Question: I am using a TabHost to hold 3 fragments and have created a method that sets the Tab selected/unselected background colors. The background colors are drawn using a drawable xml file. The problem that I am getting is when a tab is selected, the width is adjusted for the actual tab buttons. They need to stay the same size no matter what. How would this be fixed?

'''
@TargetApi(Build.VERSION_CODES.JELLY_BEAN_MR1)
private void setSelectedTabColor() {
RelativeLayout.LayoutParams rllp = new RelativeLayout.LayoutParams(
ViewGroup.LayoutParams.WRAP_CONTENT,
ViewGroup.LayoutParams.WRAP_CONTENT);
rllp.addRule(RelativeLayout.ALIGN_PARENT_RIGHT);
rllp.addRule(RelativeLayout.ALIGN_PARENT_BOTTOM);
int textSize = 22;
int current = mTabHost.getCurrentTab();
for (int i = 0; i < mTabHost.getTabWidget().getChildCount(); i++) {
TextView txt = (TextView) mTabHost.getTabWidget().getChildAt(i)
.findViewById(android.R.id.title);
txt.setTextSize(textSize);
txt.setTypeface(font);
txt.setLayoutParams(rllp);
txt.setGravity(Gravity.RIGHT);
mTabHost.getTabWidget().getChildAt(i).getLayoutParams().height = 100;
if (i == current) {
mTabHost.getTabWidget().getChildAt(i)
.setBackgroundResource(R.drawable.button_type1_active);
} else {
mTabHost.getTabWidget().getChildAt(i)
.setBackgroundResource(R.drawable.button_type1);
txt.setTextColor(Color.WHITE);
}
}
}
'''
button_type1.xml
'''
<selector xmlns:android="http://schemas.android.com/apk/res/android">
<item android:state_pressed="true"><layer-list>
<item><shape>
<!-- Gradient Bg for Button -->
<gradient android:angle="270" android:endColor="@color/button_type1_pushed" android:startColor="@color/button_type1_pushed" />
<stroke android:width="0.05dp" android:color="@color/button_type1_border" />
</shape></item>
</layer-list></item>
<item android:state_enabled="true"><layer-list>
<item><shape android:shape="rectangle">
<gradient android:angle="90" android:endColor="@color/button_type1_normal" android:startColor="@color/button_type1_normal" />
<stroke android:width="0.05dp" android:color="@color/button_type1_border" />
</shape></item>
</layer-list></item>
'''
button_type1_active.xml
'''
<selector xmlns:android="http://schemas.android.com/apk/res/android">
<item android:state_pressed="true"><layer-list>
<item><shape>
<!-- Gradient Bg for Button -->
<gradient android:angle="270" android:endColor="@color/button_type1_pushed" android:startColor="@color/button_type1_pushed" />
<stroke android:width="0.05dp" android:color="@color/button_type1_border" />
</shape></item>
</layer-list></item>
<item android:state_enabled="true"><layer-list>
<item><shape android:shape="rectangle">
<gradient android:angle="90" android:endColor="@color/button_type1_active" android:startColor="@color/button_type1_active" />
<stroke android:width="0.05dp" android:color="@color/button_type1_border" />
</shape></item>
</layer-list></item>
'''
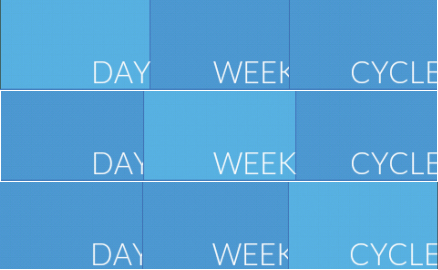
Answer: This is the code that was used to fix the problem. Setting the padding for the parent View to 0 was necessary:
'''
private void setSelectedTabColor() {
RelativeLayout.LayoutParams rllp = new RelativeLayout.LayoutParams(
ViewGroup.LayoutParams.MATCH_PARENT,
ViewGroup.LayoutParams.FILL_PARENT);
rllp.addRule(RelativeLayout.ALIGN_PARENT_RIGHT);
rllp.addRule(RelativeLayout.ALIGN_PARENT_BOTTOM);
int textSize = 22;
final WindowManager.LayoutParams params = getWindow().getAttributes();
View currentView;
int current = mTabHost.getCurrentTab();
for (int i = 0; i < mTabHost.getTabWidget().getChildCount(); i++) {
TextView txt = (TextView) mTabHost.getTabWidget().getChildAt(i)
.findViewById(android.R.id.title);
txt.setTextSize(textSize);
txt.setTypeface(font);
txt.setLayoutParams(rllp);
txt.setGravity(Gravity.RIGHT | Gravity.BOTTOM);
currentView = mTabHost.getTabWidget().getChildAt(i);
LinearLayout.LayoutParams currentLayout = (LinearLayout.LayoutParams) currentView
.getLayoutParams();
currentLayout.setMargins(0, 0, 0, 0);
currentView.setPadding(0, 0, 0, 0);
currentView.setLayoutParams(currentLayout);
currentView.getLayoutParams().height = 100;
if (i == current) {
mTabHost.getTabWidget().getChildAt(i)
.setBackgroundResource(R.drawable.button_type1_active);
txt.setBackgroundResource(R.drawable.button_type1_active);
} else {
mTabHost.getTabWidget().getChildAt(i)
.setBackgroundResource(R.drawable.button_type1);
txt.setBackgroundResource(R.drawable.button_type1);
txt.setTextColor(Color.WHITE);
}
if(i==0||i==1){
txt.setPadding(0, 0, 5, 0);
}
}
}
'''